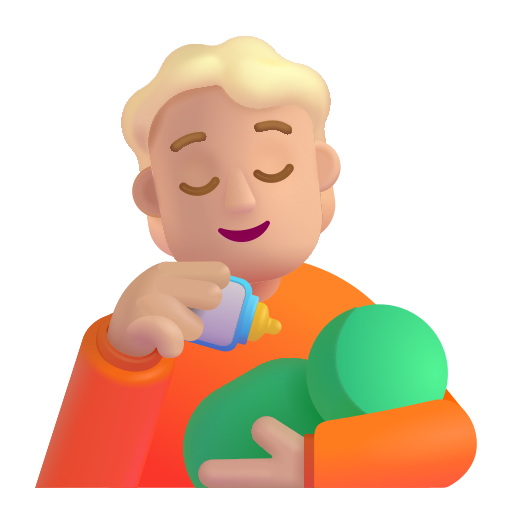
person feeding baby color  light